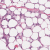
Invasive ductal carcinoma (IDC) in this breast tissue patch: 0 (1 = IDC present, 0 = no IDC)